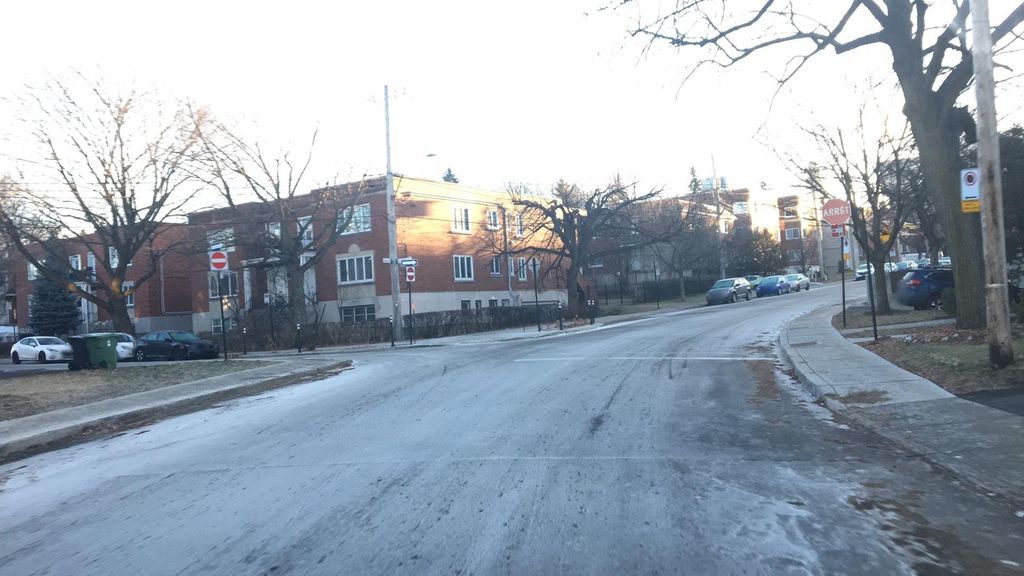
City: montreal